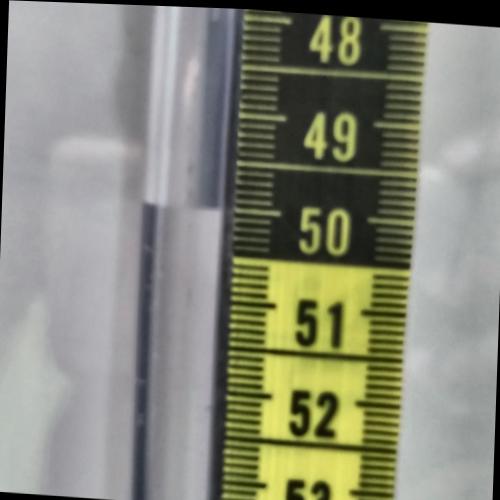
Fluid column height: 50.0 cm